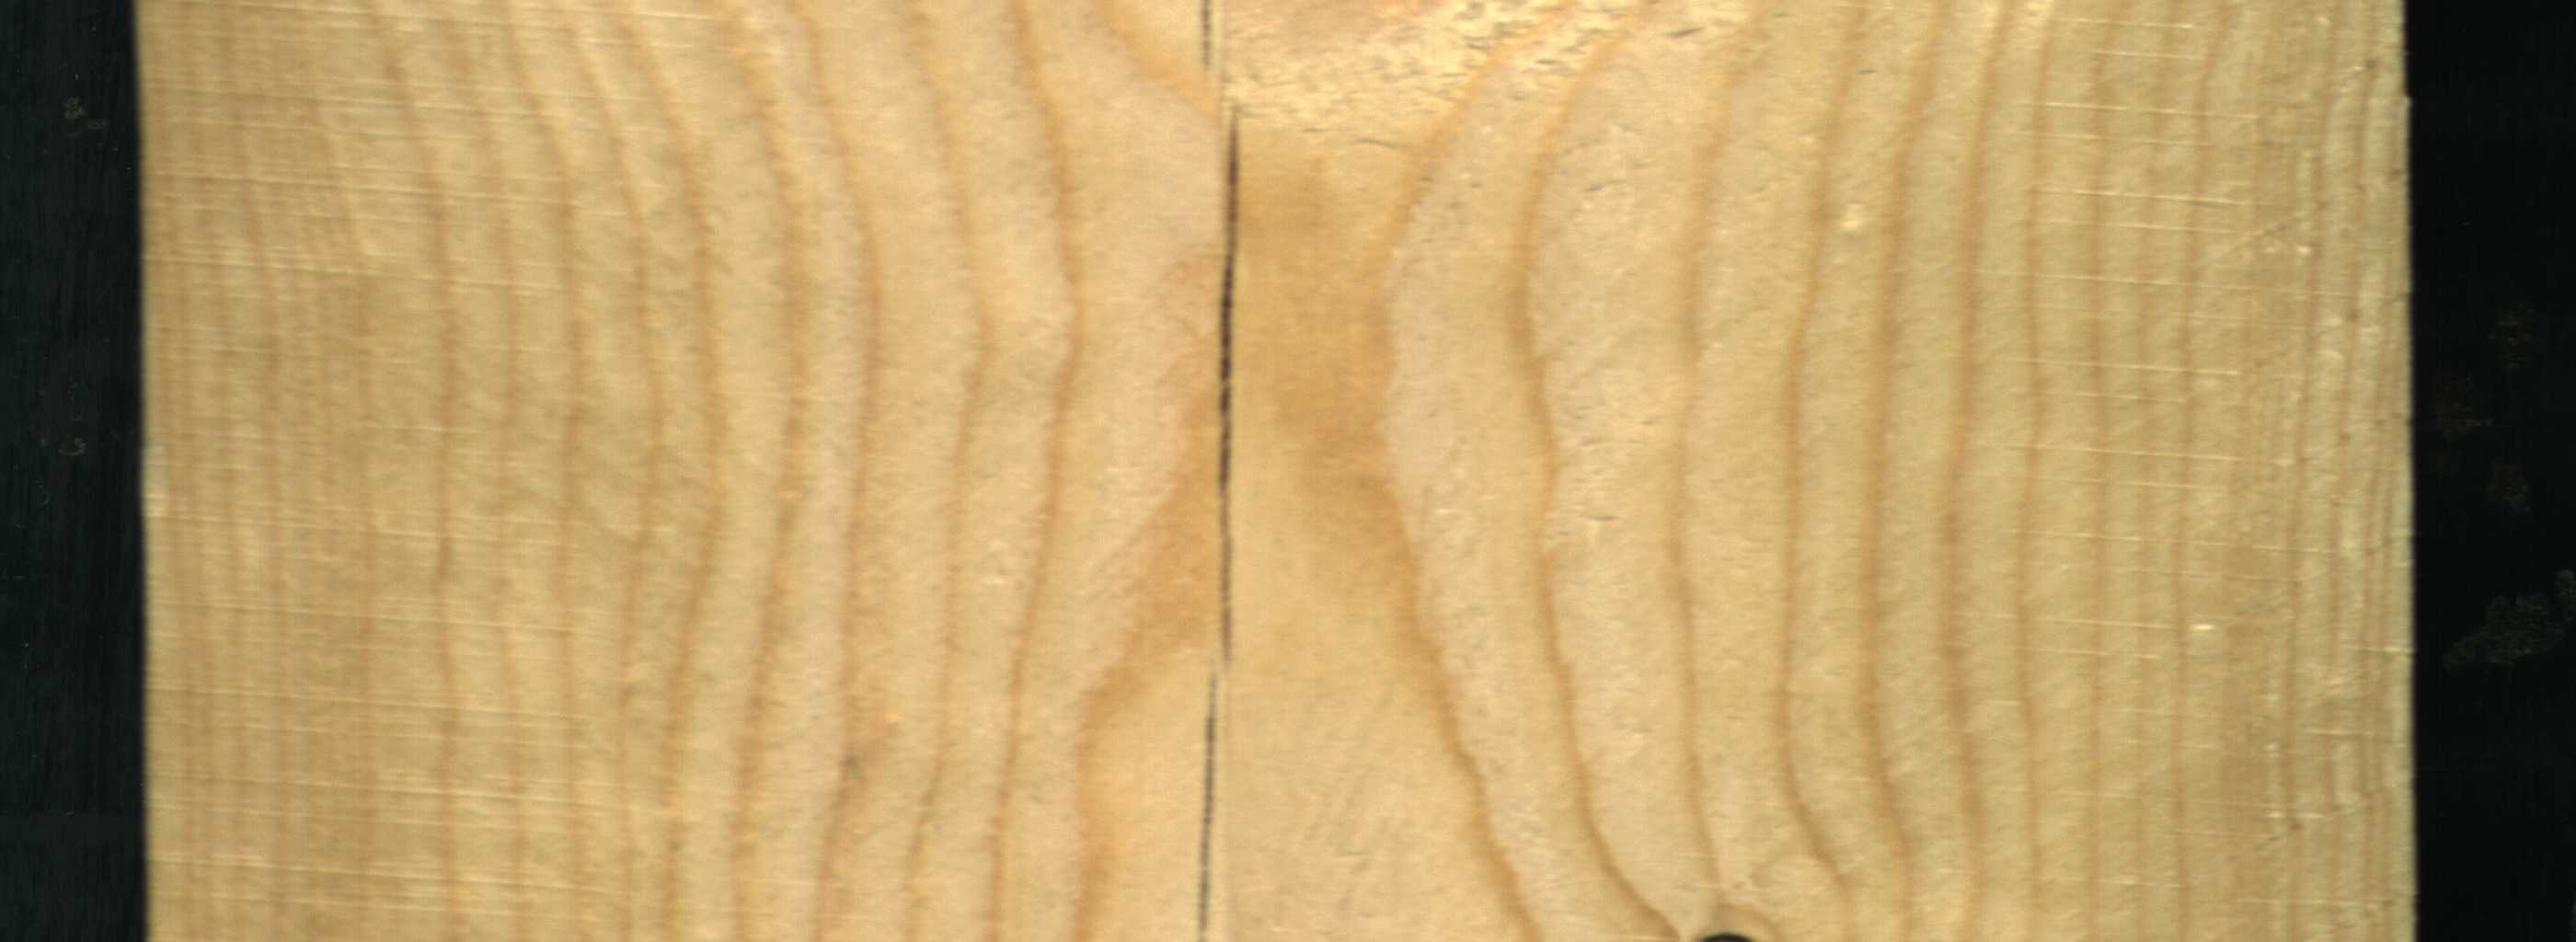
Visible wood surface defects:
Crack
Crack
Crack
Dead_Knot